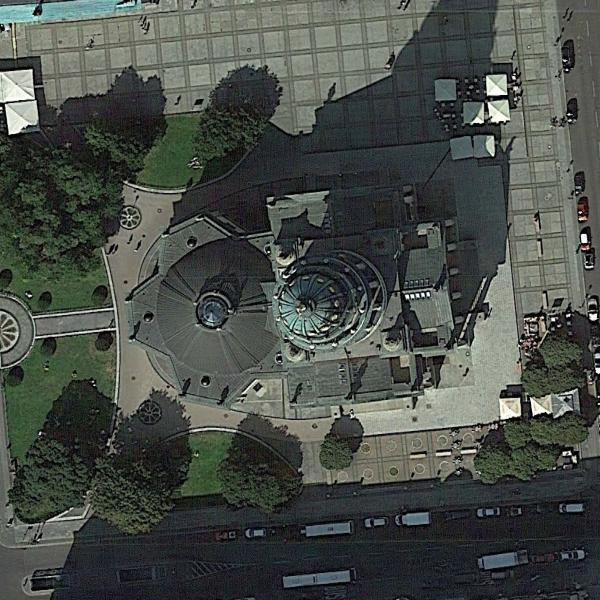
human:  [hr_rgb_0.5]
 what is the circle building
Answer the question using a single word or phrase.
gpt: church